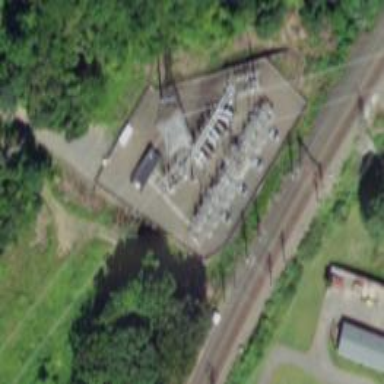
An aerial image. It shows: Lattice structure tower used for power transmission.